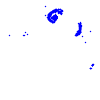
Particle: pion